Question: How to identify the linearly independent rows from a matrix? For instance,

The 4th rows is independent.
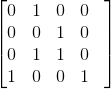
Answer: First, your 3rd row is linearly dependent with 1t and 2nd row. However, your 1st and 4th column are linearly dependent.
Two methods you could use:
If one eigenvalue of the matrix is zero, its corresponding eigenvector is linearly dependent. The documentation <URL> states the returned eigenvalues are repeated according to their multiplicity and not necessarily ordered. However, assuming the eigenvalues correspond to your row vectors, one method would be:
'''
import numpy as np
matrix = np.array(
[
[0, 1 ,0 ,0],
[0, 0, 1, 0],
[0, 1, 1, 0],
[1, 0, 0, 1]
])
lambdas, V = np.linalg.eig(matrix.T)
# The linearly dependent row vectors
print matrix[lambdas == 0,:]
'''
To test linear dependence of vectors and figure out which ones, you could use the <URL>. Basically, if the inner product of the vectors is equal to the product of the norm of the vectors, the vectors are linearly dependent. Here is an example for the columns:
'''
import numpy as np
matrix = np.array(
[
[0, 1 ,0 ,0],
[0, 0, 1, 0],
[0, 1, 1, 0],
[1, 0, 0, 1]
])
print np.linalg.det(matrix)
for i in range(matrix.shape[0]):
for j in range(matrix.shape[0]):
if i != j:
inner_product = np.inner(
matrix[:,i],
matrix[:,j]
)
norm_i = np.linalg.norm(matrix[:,i])
norm_j = np.linalg.norm(matrix[:,j])
print 'I: ', matrix[:,i]
print 'J: ', matrix[:,j]
print 'Prod: ', inner_product
print 'Norm i: ', norm_i
print 'Norm j: ', norm_j
if np.abs(inner_product - norm_j * norm_i) < 1E-5:
print 'Dependent'
else:
print 'Independent'
'''
To test the rows is a similar approach.
Then you could extend this to test all combinations of vectors, but I imagine this solution scale badly with size.